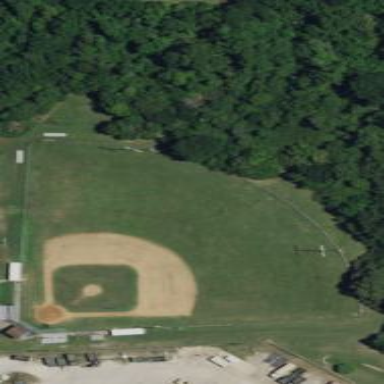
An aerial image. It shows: Baseball pitch for leisure and sports activities.